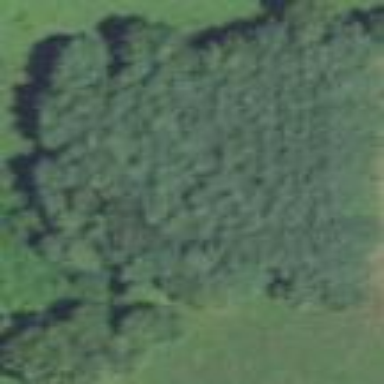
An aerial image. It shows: Evergreen woodland.